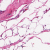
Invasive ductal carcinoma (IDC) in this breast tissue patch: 0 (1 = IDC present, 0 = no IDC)